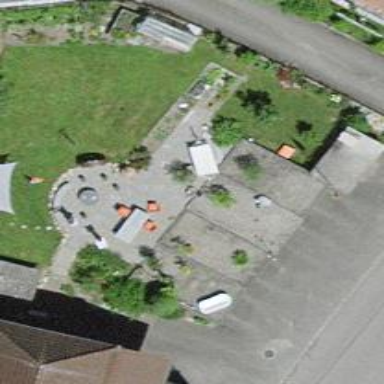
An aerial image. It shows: Garage building.